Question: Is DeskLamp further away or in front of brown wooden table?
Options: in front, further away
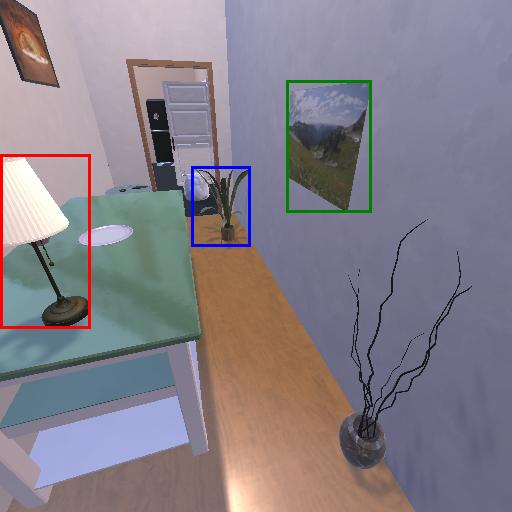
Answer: in front